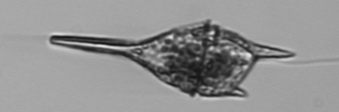
Label: Tripos_lineatus